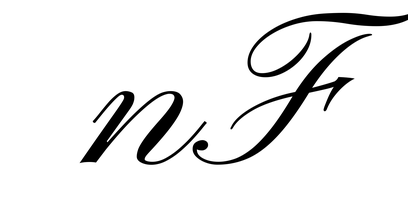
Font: PinyonScript-Regular